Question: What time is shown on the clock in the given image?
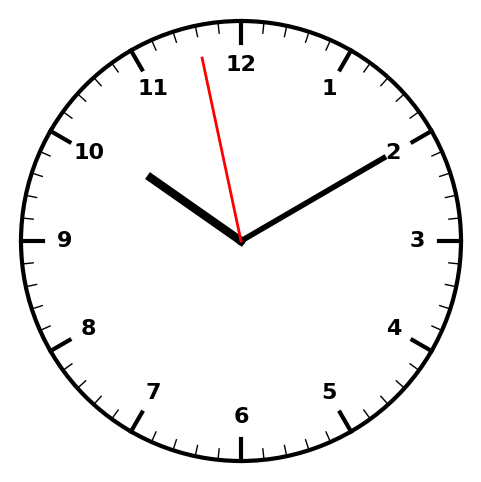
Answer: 10:09:58